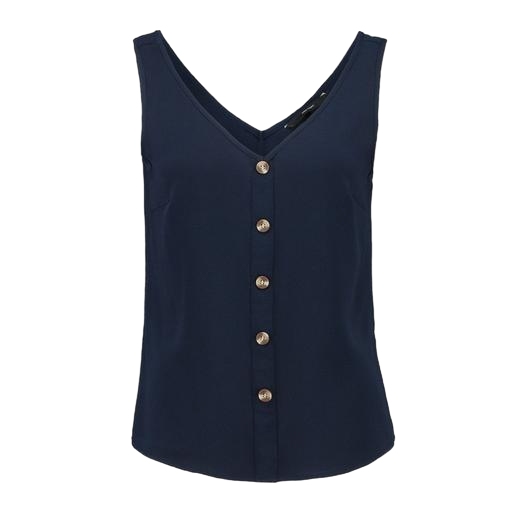
blue button vest, blue v-neck top only macy, blue lois button shoulder top, white background